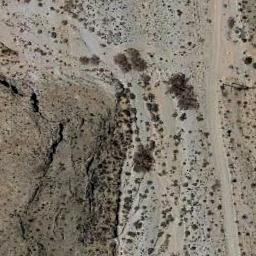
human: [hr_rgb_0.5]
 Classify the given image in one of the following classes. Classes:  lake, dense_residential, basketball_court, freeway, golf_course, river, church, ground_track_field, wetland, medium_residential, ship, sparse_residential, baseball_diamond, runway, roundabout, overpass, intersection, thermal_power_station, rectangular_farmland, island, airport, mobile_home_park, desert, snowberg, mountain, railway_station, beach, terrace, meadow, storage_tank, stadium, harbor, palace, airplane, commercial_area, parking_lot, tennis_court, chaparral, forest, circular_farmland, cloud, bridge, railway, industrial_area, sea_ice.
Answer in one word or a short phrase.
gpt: chaparral